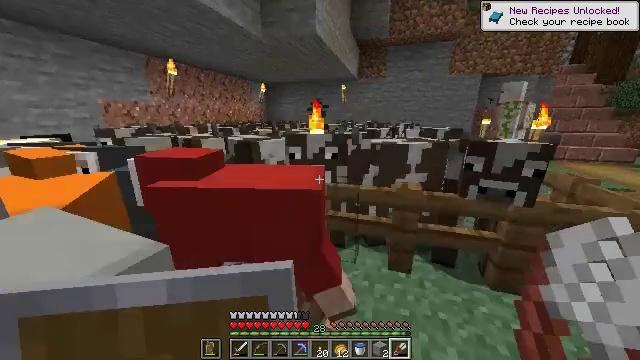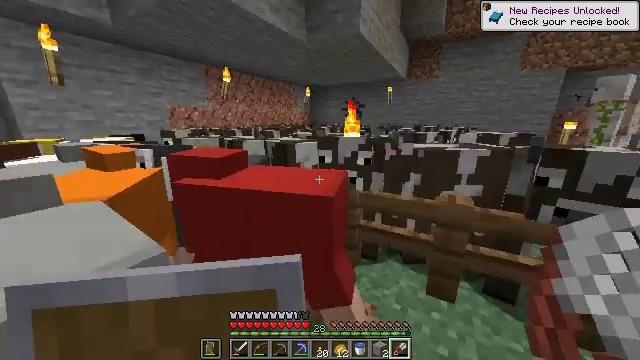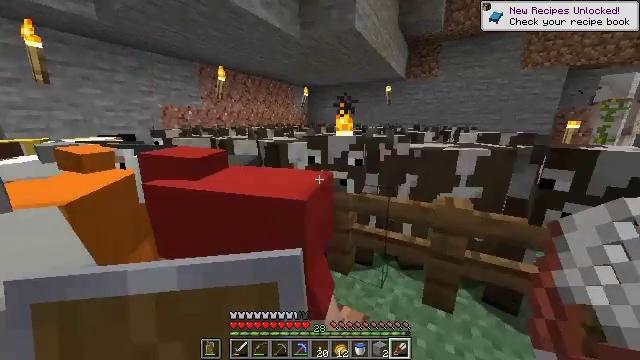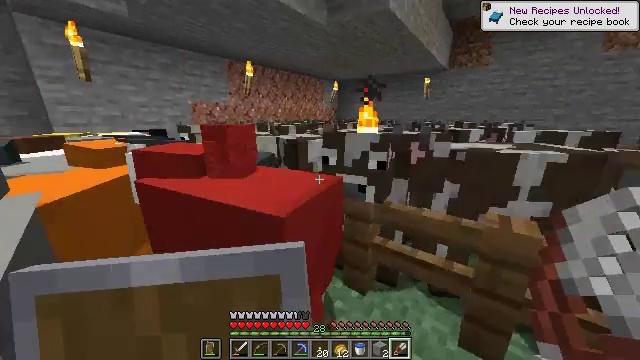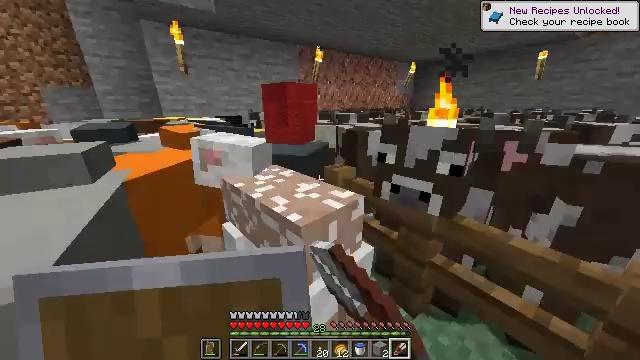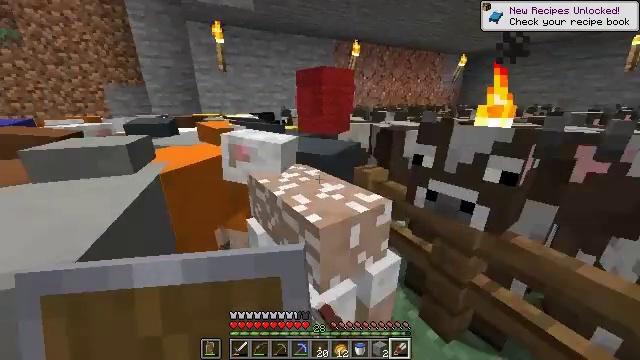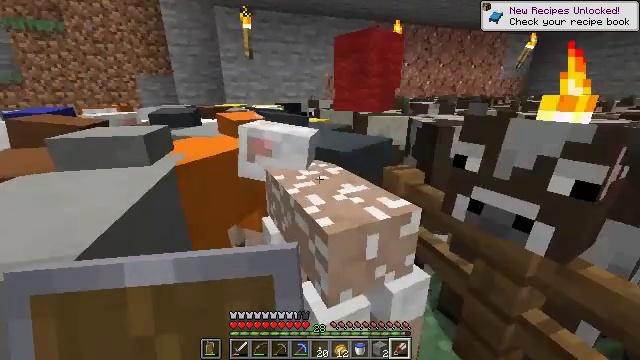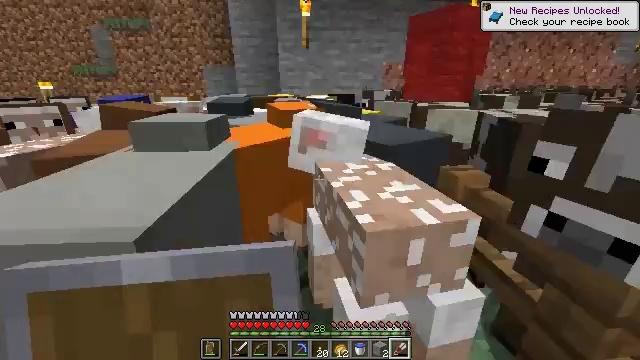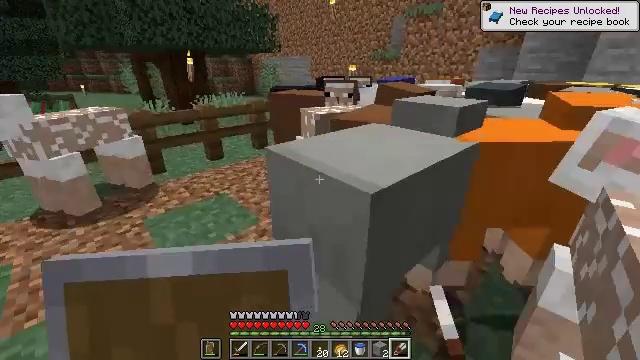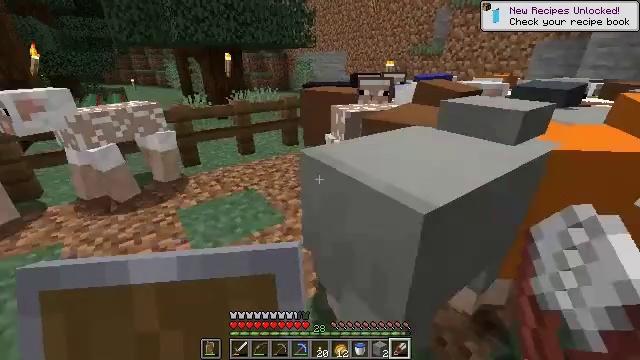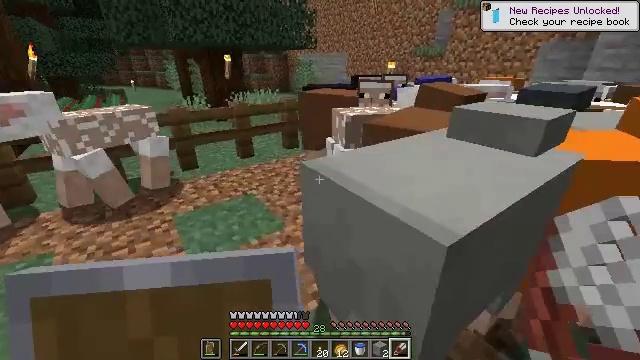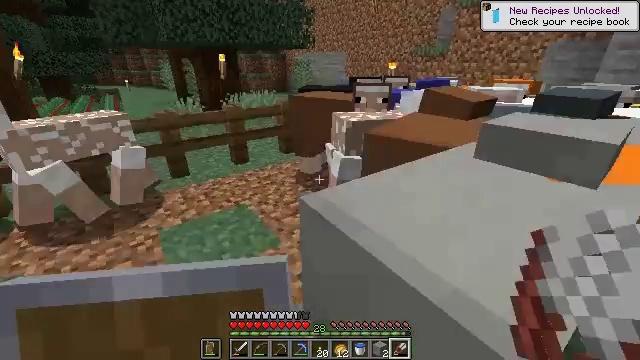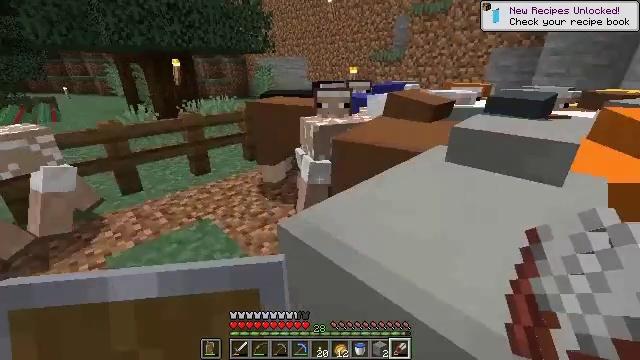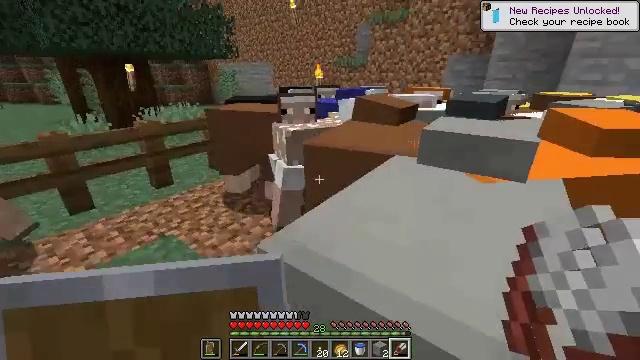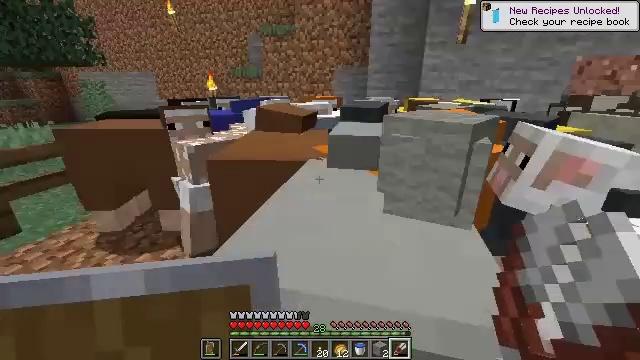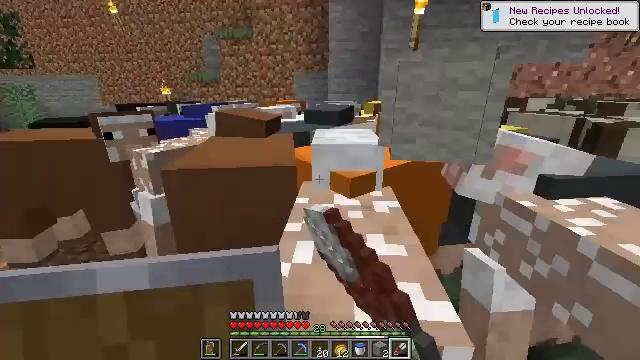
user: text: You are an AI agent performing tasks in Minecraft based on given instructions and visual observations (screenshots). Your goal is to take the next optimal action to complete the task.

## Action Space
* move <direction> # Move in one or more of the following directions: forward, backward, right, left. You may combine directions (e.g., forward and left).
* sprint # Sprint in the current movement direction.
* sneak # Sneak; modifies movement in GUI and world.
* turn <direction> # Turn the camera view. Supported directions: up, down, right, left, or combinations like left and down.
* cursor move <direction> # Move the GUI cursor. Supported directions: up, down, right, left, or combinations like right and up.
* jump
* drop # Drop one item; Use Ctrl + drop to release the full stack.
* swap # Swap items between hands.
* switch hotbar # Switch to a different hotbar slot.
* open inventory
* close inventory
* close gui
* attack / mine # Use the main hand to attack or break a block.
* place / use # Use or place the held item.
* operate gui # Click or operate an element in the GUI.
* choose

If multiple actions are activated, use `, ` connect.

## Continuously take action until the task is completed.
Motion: motion action
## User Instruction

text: Harvest wheat from the field.
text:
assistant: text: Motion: move forward and move right, turn left
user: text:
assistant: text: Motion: move forward, use / place
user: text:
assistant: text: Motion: move forward, turn left, use / place
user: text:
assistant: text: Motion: turn left and down, use / place
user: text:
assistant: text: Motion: turn left, use / place
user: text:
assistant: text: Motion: turn left, use / place
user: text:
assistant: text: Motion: turn left and down, use / place
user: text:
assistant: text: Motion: turn left and down
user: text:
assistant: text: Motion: move forward, turn left, use / place
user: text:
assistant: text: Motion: move forward, use / place
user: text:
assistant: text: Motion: move forward, use / place
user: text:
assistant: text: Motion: turn right, use / place
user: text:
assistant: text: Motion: turn right and up, use / place
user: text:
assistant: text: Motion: turn right and up, use / place
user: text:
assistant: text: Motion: turn right, use / place
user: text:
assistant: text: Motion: turn right, use / place
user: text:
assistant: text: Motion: use / place
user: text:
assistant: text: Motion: turn right, use / place
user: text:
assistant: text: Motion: move forward, turn right and up
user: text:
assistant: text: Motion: move forward, turn right
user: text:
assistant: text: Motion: move forward and move right, use / place
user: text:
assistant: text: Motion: move forward and move right, use / place
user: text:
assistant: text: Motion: move forward, turn left, use / place
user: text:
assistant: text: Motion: move forward, use / place
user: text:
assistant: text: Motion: turn left, use / place
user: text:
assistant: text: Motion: use / place
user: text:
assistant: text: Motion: use / place
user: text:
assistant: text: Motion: no_op
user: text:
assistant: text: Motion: turn left and down, use / place
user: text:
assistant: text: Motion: turn left, use / place